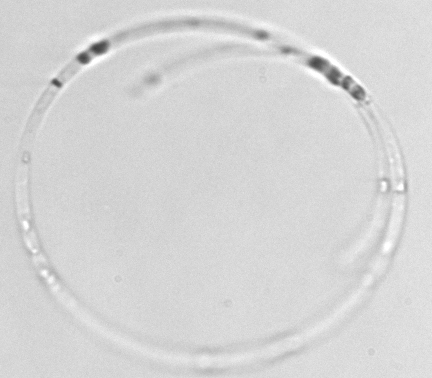
Label: Guinardia_striata